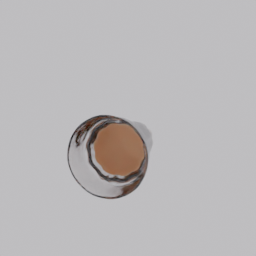
Label: tools